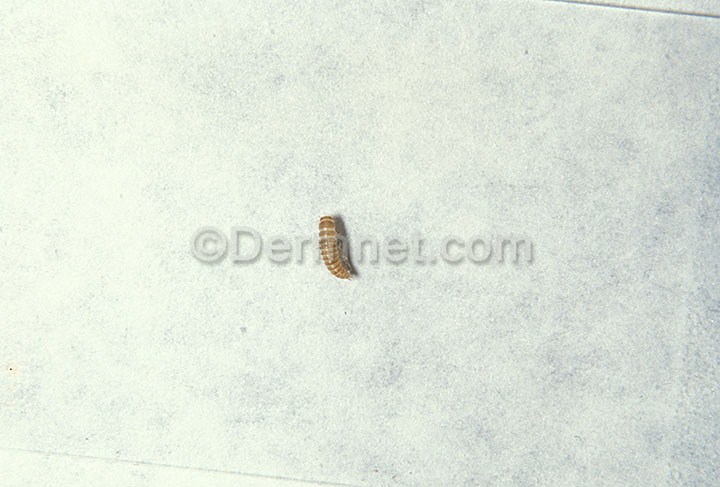
Disease: Scabies Lyme Disease and other Infestations and Bites